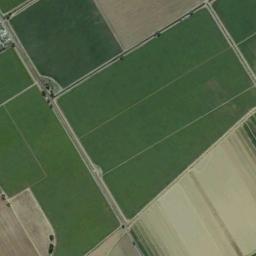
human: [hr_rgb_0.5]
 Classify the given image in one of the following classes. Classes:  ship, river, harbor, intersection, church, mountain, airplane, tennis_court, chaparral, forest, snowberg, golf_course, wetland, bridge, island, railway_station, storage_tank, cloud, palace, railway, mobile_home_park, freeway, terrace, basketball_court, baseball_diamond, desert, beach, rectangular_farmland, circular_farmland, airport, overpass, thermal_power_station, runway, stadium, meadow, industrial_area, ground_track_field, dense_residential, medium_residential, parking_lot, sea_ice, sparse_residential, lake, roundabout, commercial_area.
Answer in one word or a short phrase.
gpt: rectangular_farmland